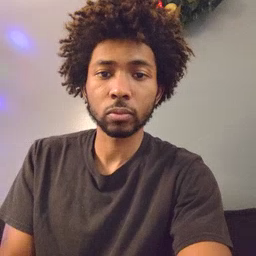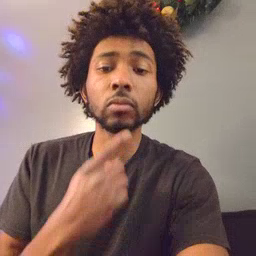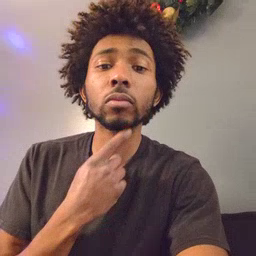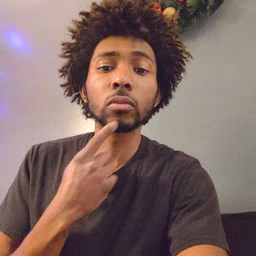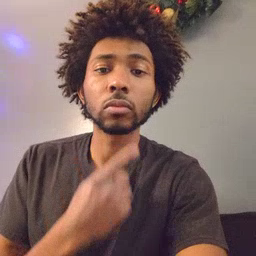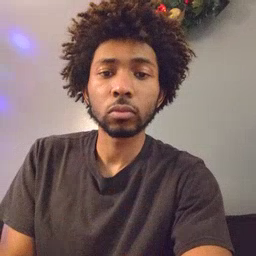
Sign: chin